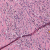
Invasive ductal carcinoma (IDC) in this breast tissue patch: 0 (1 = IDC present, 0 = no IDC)